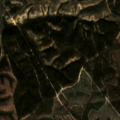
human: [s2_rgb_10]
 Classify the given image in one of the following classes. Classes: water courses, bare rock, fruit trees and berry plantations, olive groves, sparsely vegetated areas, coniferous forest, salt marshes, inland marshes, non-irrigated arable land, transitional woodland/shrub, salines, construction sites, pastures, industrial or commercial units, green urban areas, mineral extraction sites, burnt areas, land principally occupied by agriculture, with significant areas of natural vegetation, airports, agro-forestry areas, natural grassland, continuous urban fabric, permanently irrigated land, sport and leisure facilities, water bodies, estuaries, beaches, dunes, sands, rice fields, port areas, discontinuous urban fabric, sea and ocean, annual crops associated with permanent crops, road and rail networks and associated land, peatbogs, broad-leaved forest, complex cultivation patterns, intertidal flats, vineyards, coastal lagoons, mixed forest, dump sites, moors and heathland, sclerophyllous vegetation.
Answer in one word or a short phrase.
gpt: broad-leaved forest, transitional woodland/shrub